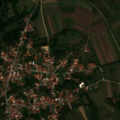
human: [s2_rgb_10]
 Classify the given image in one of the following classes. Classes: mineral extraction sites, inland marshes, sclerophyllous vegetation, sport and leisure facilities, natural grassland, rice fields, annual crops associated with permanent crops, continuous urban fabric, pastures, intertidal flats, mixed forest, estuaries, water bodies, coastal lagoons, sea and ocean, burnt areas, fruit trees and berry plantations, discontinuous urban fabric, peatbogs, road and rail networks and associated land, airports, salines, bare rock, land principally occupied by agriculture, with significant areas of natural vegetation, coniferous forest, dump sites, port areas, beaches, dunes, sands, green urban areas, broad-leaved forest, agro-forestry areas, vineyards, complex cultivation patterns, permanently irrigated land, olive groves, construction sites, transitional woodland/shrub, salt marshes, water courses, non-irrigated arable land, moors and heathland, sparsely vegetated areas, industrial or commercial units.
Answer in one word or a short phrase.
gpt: discontinuous urban fabric, non-irrigated arable land, complex cultivation patterns, land principally occupied by agriculture, with significant areas of natural vegetation, transitional woodland/shrub